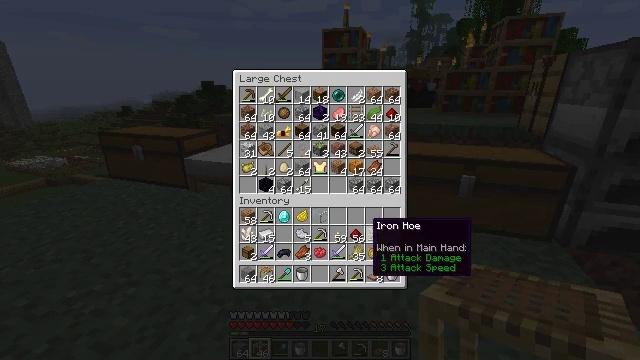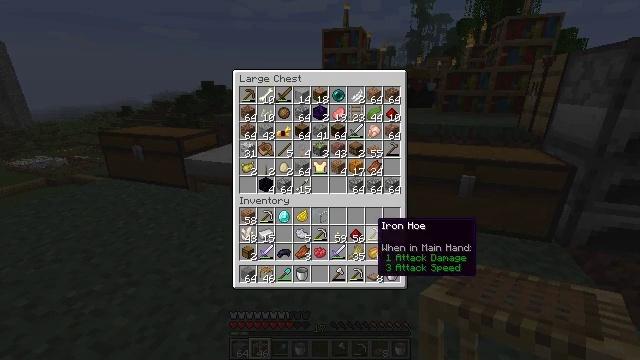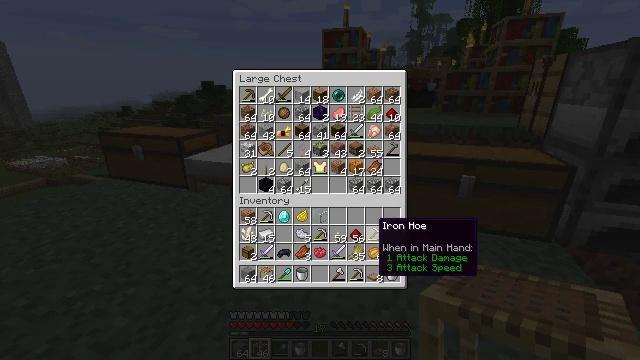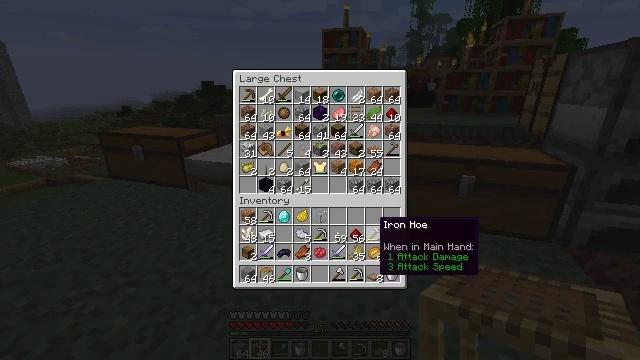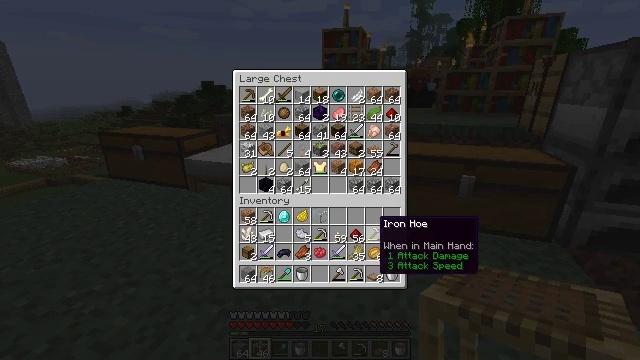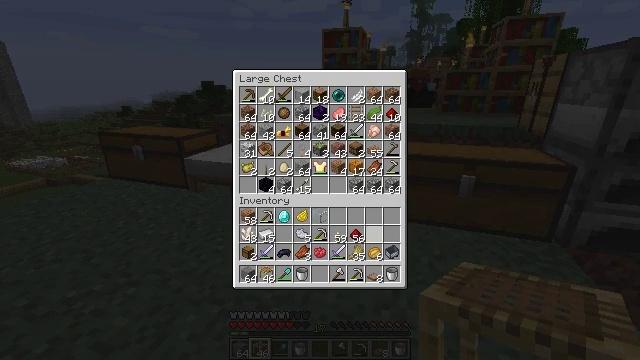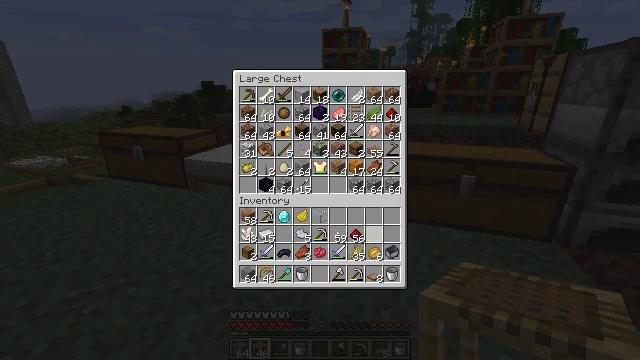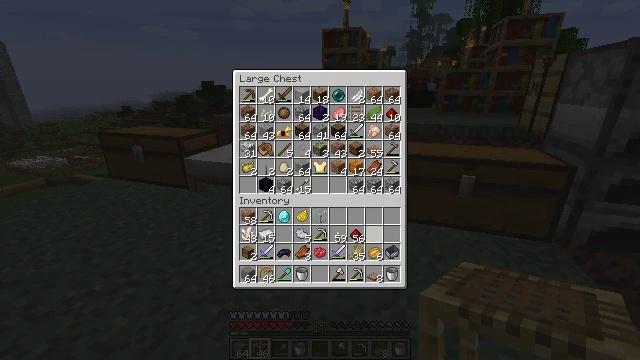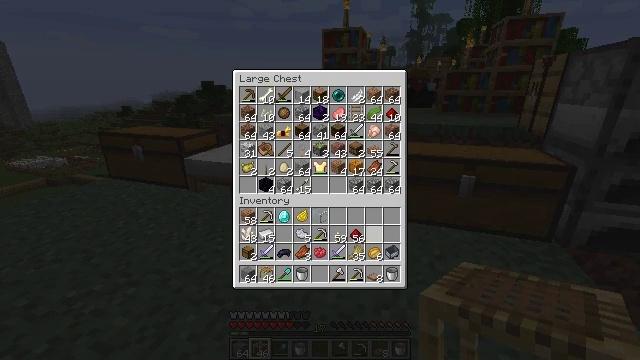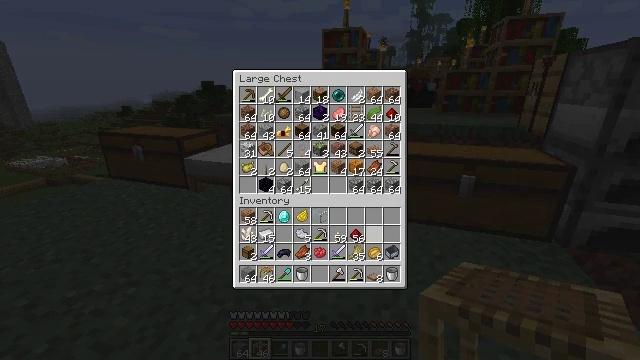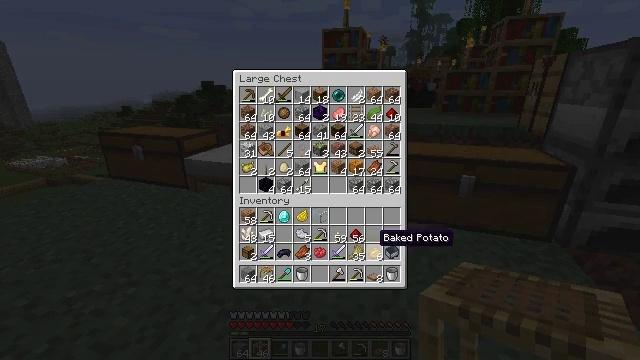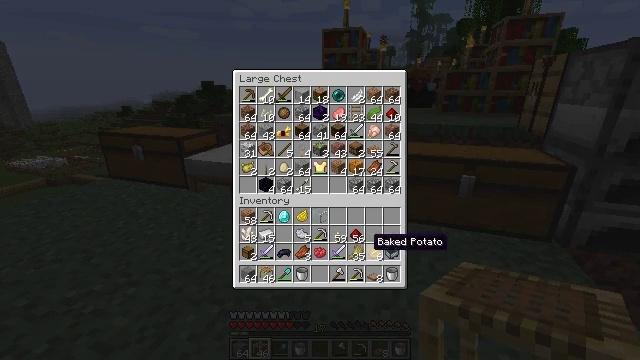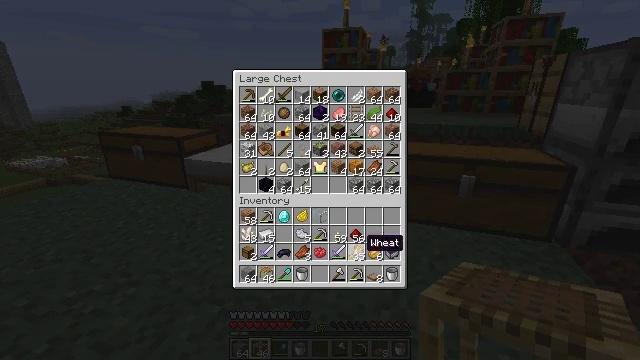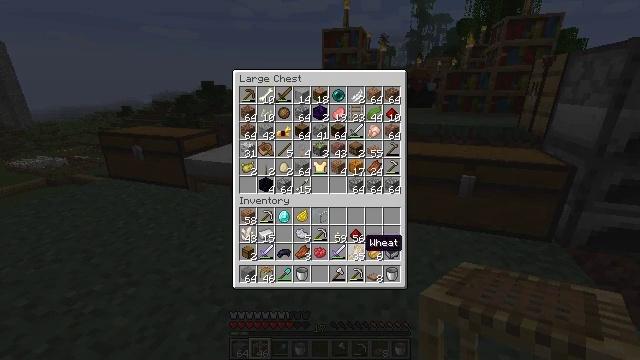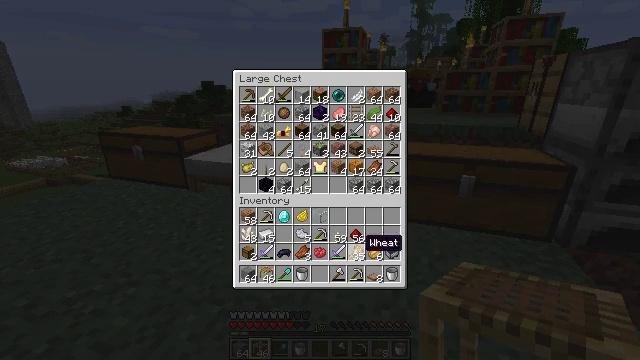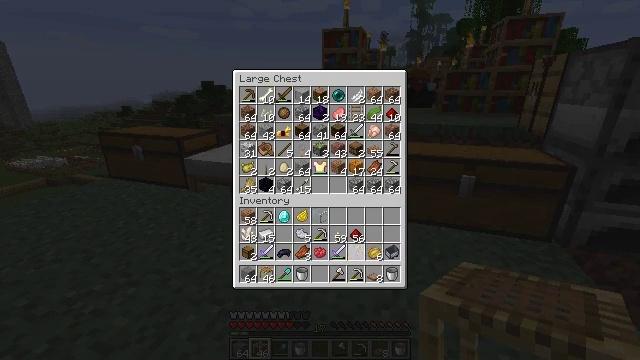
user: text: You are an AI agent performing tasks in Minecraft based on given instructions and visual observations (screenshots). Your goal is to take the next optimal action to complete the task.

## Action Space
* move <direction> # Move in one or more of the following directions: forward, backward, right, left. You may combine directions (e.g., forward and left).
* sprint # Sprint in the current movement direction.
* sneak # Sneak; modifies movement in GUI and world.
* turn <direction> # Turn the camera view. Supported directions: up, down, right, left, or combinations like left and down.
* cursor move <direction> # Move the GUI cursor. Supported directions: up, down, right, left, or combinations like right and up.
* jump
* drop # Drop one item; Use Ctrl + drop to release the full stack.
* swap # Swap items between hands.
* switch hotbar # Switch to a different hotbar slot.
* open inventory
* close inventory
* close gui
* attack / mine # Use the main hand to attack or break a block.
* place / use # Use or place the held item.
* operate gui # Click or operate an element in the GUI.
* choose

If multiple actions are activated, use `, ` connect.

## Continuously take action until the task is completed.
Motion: motion action
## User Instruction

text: Use iron ingots to craft iron bars.
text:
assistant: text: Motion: sneak
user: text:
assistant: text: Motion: sneak
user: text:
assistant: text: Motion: sneak
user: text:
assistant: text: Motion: sneak
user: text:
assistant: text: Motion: sneak, operate gui
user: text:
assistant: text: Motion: sneak, operate gui
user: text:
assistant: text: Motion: sneak, operate gui
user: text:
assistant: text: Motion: sneak
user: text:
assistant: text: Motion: sneak
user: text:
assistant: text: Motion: sneak
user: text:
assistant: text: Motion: sneak
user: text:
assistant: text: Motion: sneak, cursor move left
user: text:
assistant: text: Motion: sneak
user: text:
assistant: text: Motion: sneak
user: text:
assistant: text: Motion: sneak, operate gui
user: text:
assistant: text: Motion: sneak, operate gui
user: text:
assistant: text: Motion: sneak
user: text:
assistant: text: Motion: sneak, cursor move left
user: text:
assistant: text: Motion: sneak
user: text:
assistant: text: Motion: sneak
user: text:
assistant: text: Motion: sneak
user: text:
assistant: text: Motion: sneak
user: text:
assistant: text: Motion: sneak
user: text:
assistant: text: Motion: sneak
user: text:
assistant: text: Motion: sneak
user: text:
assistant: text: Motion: sneak
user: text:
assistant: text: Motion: sneak
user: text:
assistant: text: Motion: sneak
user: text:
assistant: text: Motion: sneak, cursor move left
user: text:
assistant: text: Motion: sneak, cursor move left and up